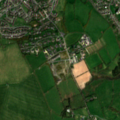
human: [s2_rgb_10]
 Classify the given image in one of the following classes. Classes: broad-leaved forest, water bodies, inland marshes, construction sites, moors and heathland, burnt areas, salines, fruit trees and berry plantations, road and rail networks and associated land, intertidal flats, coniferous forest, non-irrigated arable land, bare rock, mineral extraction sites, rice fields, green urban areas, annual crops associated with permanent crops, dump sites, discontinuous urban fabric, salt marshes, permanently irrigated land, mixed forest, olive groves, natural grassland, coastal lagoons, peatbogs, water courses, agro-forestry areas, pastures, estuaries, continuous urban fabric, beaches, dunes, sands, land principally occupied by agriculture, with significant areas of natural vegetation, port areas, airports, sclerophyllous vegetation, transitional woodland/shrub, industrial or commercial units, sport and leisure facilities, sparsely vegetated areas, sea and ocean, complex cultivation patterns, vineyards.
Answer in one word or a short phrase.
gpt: discontinuous urban fabric, sport and leisure facilities, non-irrigated arable land, pastures